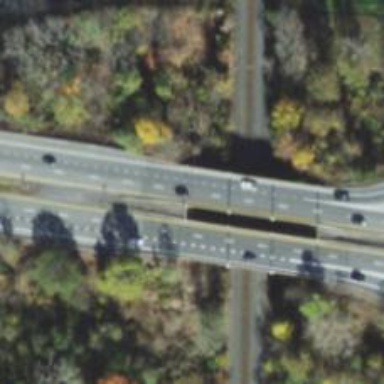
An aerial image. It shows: Motorway link bridge.